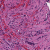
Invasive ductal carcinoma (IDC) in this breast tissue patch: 0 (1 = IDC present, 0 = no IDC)